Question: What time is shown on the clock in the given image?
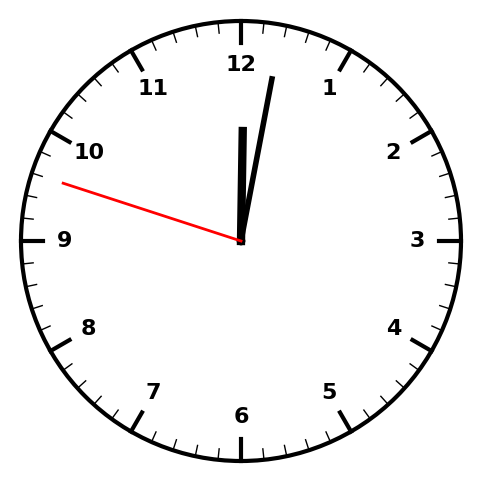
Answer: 12:01:48